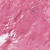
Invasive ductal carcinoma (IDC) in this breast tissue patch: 0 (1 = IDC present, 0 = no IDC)